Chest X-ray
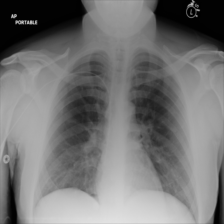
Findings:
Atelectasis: negative
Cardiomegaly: negative
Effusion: negative
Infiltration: negative
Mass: negative
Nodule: negative
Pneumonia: negative
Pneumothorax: negative
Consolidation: negative
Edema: negative
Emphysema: negative
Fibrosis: negative
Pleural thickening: negative
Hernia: negative